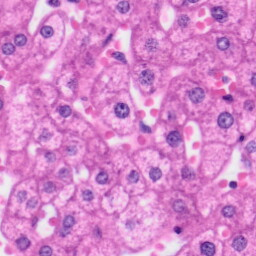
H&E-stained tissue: Liver